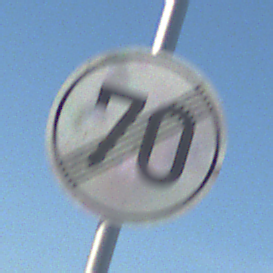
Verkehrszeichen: EndeGeschwindigkeit70
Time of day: MorningAfternoon
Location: Outdoor (Nature)
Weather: Clear
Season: Autumn
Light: Natural